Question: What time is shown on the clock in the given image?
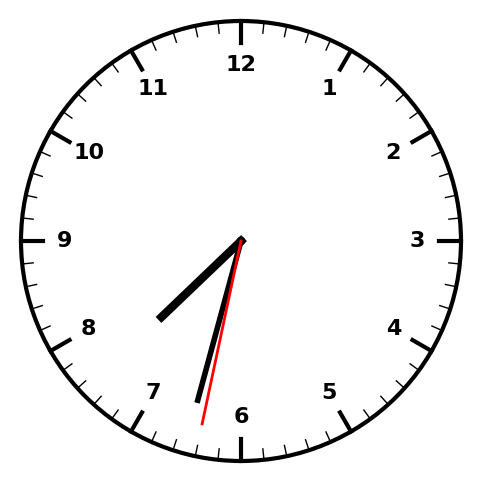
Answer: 07:32:32